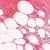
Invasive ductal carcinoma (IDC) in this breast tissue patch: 0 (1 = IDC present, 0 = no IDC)